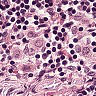
Metastatic tissue present: no